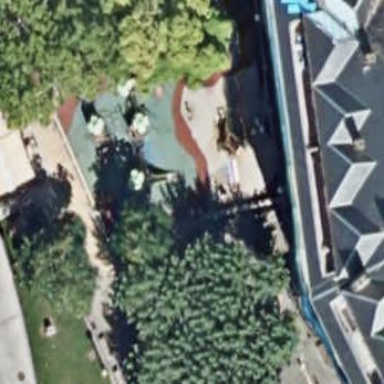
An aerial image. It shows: Playground area for leisure land.